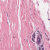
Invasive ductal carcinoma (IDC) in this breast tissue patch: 0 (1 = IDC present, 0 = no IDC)